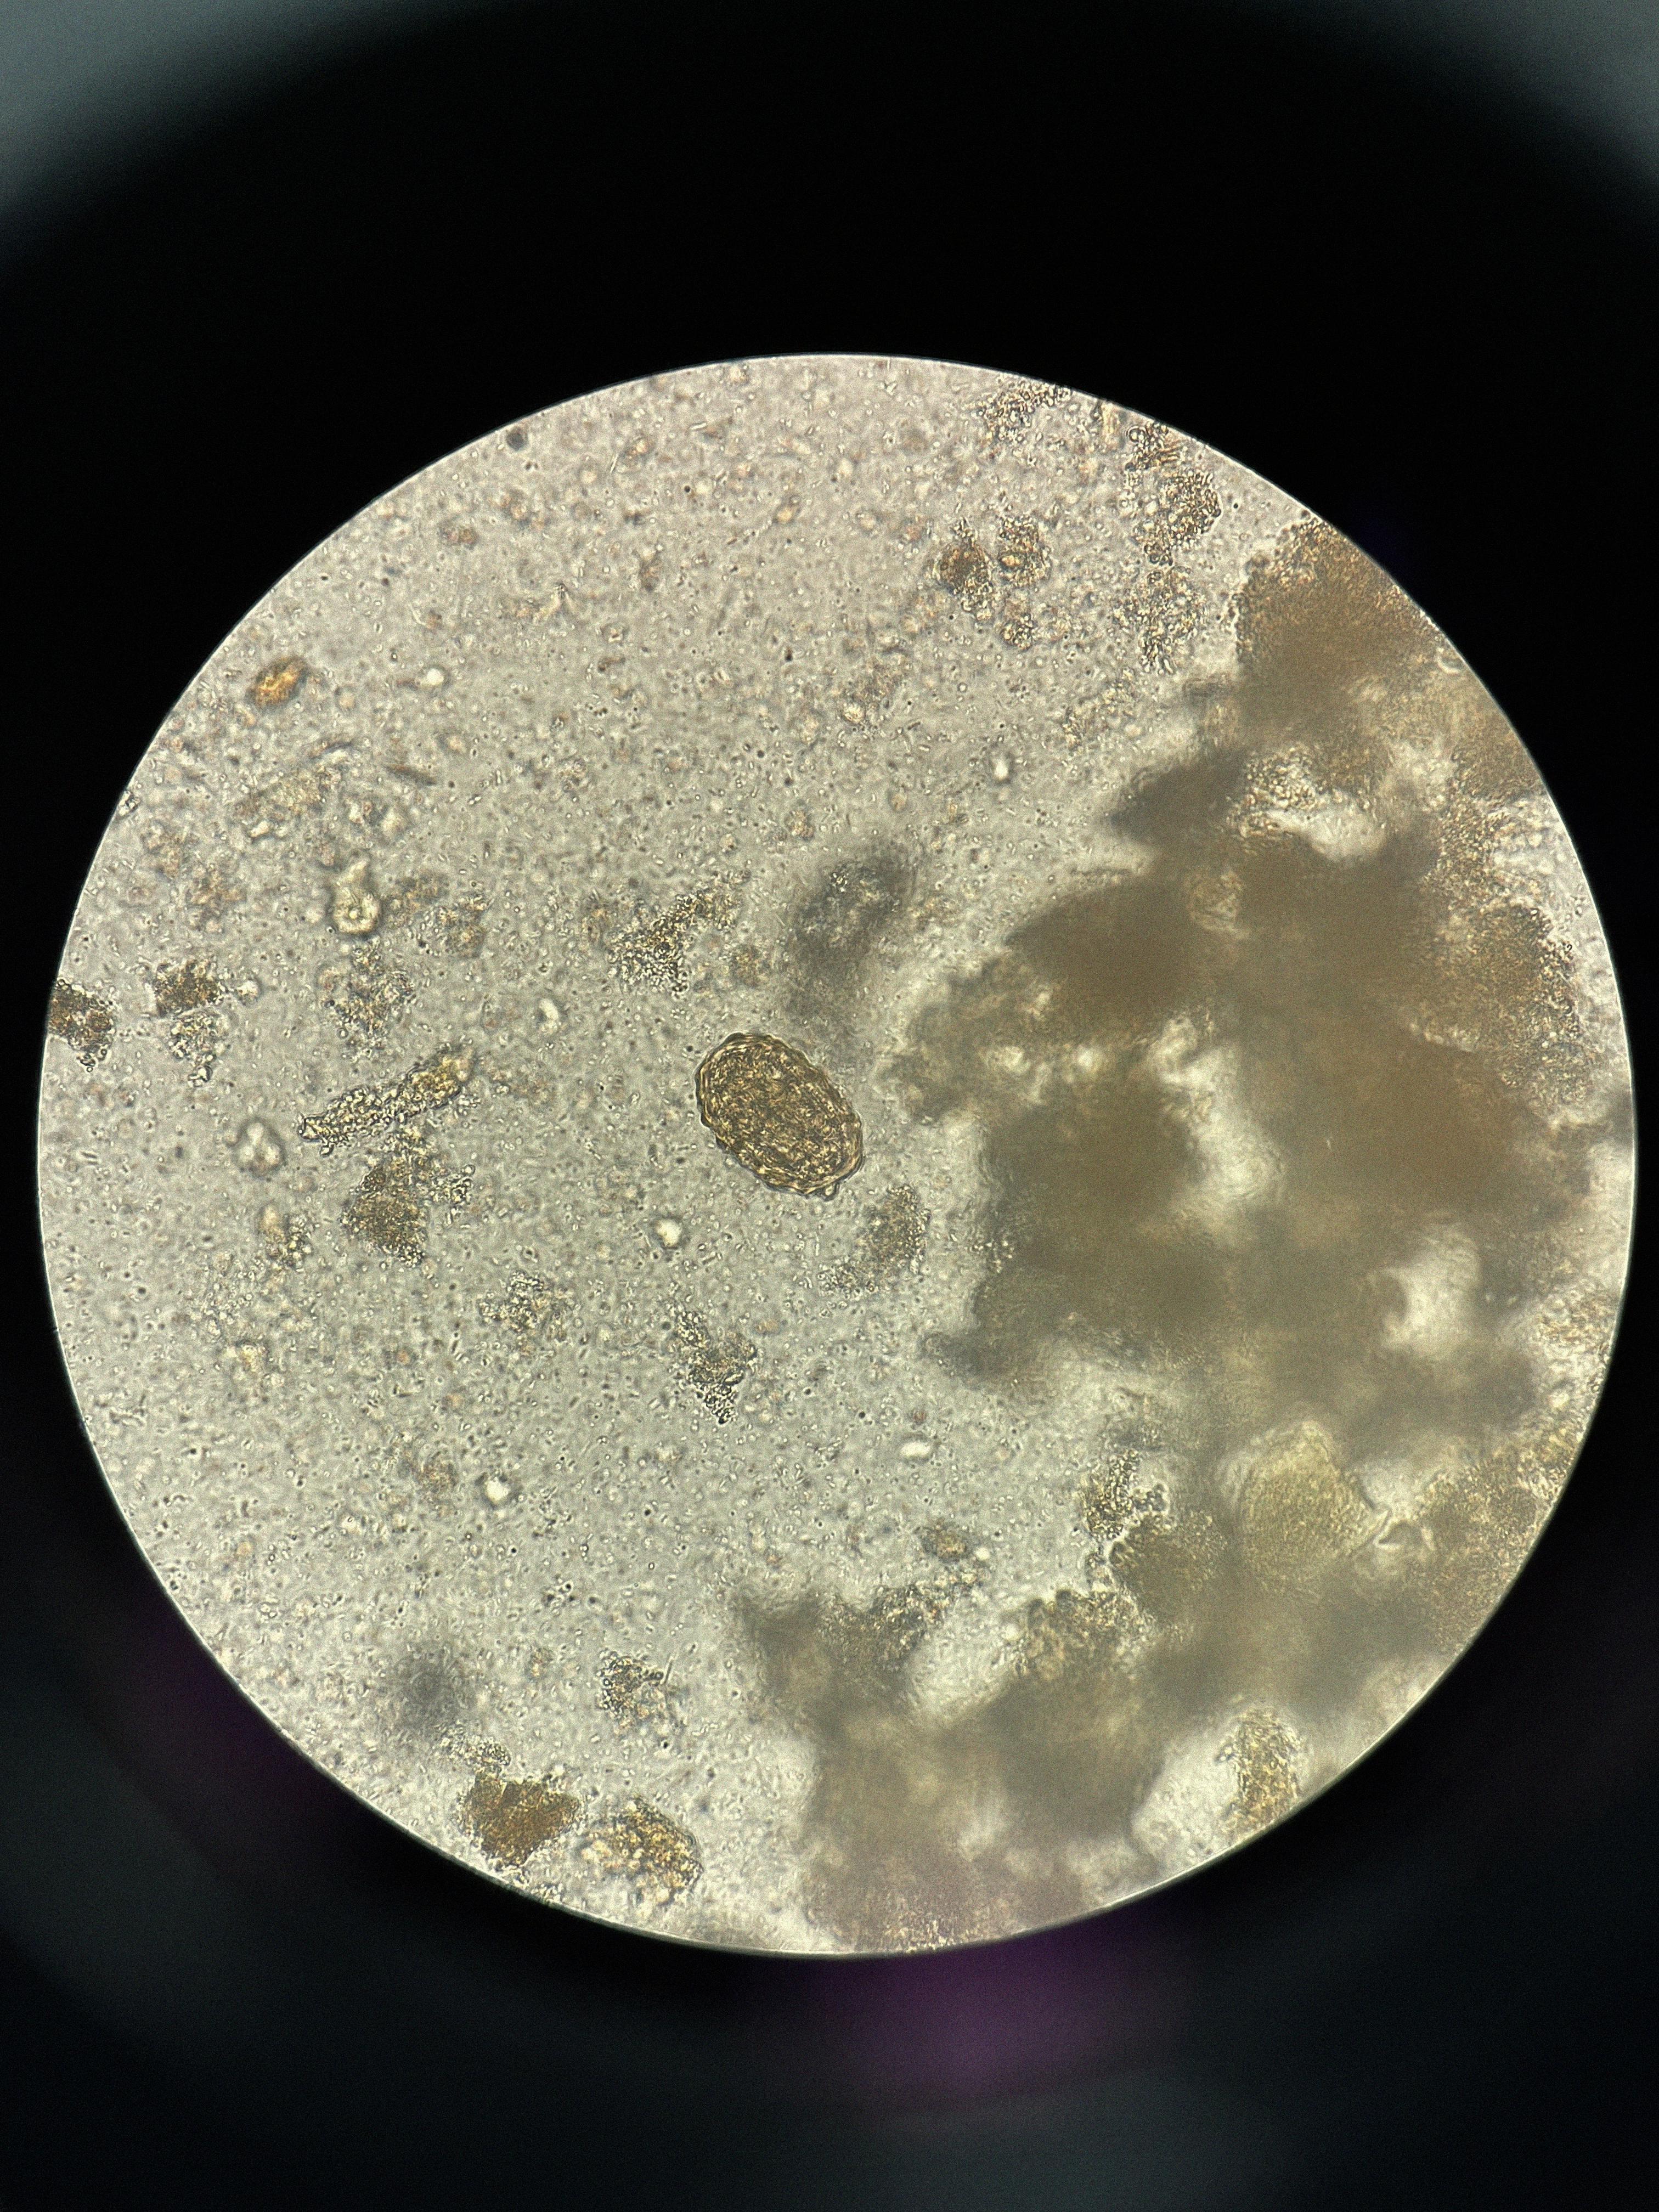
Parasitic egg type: Ascaris lumbricoides